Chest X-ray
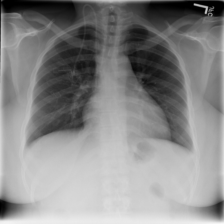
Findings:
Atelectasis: negative
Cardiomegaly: negative
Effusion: negative
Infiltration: negative
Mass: negative
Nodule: negative
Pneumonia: negative
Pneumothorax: negative
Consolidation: negative
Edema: negative
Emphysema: negative
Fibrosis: negative
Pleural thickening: negative
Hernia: negative